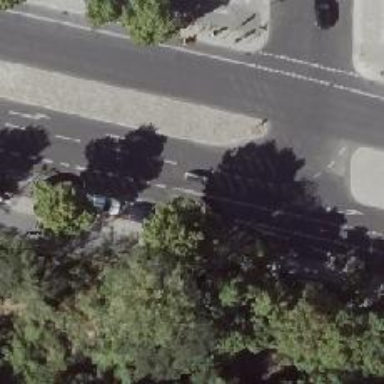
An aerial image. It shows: Tertiary road with asphalt surface. There is parking lane on the right side.